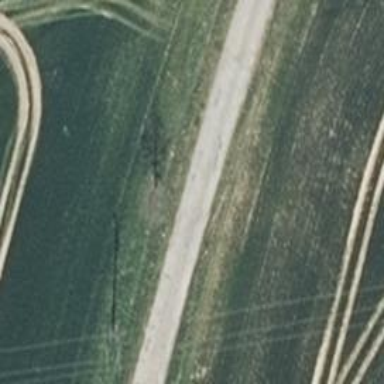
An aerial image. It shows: Tertiary road.